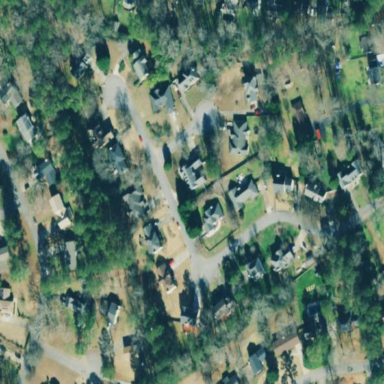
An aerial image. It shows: Residential neighbourhood.